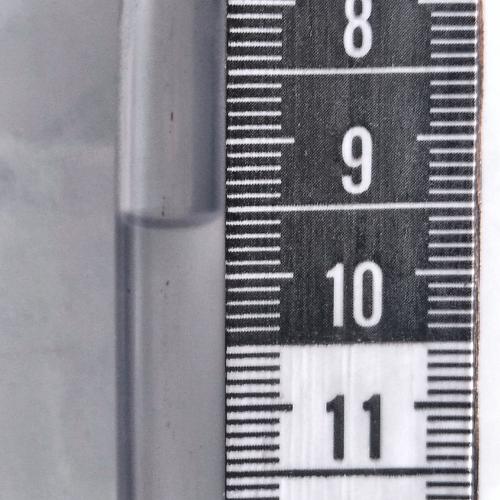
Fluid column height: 9.6 cm